Question: In Microsoft Test Manager for TFS 2013.4 I am attempting to execute the "Clone Plan" operation and receiving an error:

This is the full error log from Event Viewer.
'''
The description for Event ID 0 from source VSTTExecution cannot be found. Either the component that raises this event is not installed on your local computer or the installation is corrupted. You can install or repair the component on the local computer.
If the event originated on another computer, the display information had to be saved with the event.
The following information was included with the event:
(mtm.exe, PID 8824, Thread 1) Exception: Microsoft.TeamFoundation.TestManagement.Client.TestManagementServerException
Message: TF237165: Team Foundation could not update the work item because of a validation error on the server. This may happen because the work item type has been modified or destroyed, or you do not have permission to update the work item.
Stack Trace: at Microsoft.TeamFoundation.Client.Channels.TfsHttpClientBase.HandleReply(TfsClientOperation operation, TfsMessage message, Object[]& outputs)
at Microsoft.TeamFoundation.Client.Channels.TfsHttpClientBase.Invoke(TfsClientOperation operation, Object[] parameters, TimeSpan timeout, Object[]& outputs)
at Microsoft.TeamFoundation.TestManagement.Client.TestManagementWebService3.BeginCloneOperation(Int32 sourcePlanId, TestPlan destinationPlan, Int32[] sourceSuiteIds, String projectName, CloneOptions options)
at Microsoft.TeamFoundation.TestManagement.Client.TestPlanHelper.BeginCloneOperation(Int32 sourcePlanId, ITestPlan destPlan, List'1 sourceSuiteIds, String projectName, CloneOptions options)
at Microsoft.TeamFoundation.TestManagement.Activities.CloneOperationHelper.InvokeBeginCloneOperation(ClonePlanPart part, Int32 sourceTestPlanId, List'1 sourceTestSuiteIds, ITestPlan destinationTestPlan, CloneOptions cloneOptions)
at Microsoft.TeamFoundation.TestManagement.Activities.CloneOperationHelper.ClonePlanComplete(Object sender, ModalMessageEventArgs modalMessageEventArgs)
at Microsoft.TeamFoundation.TestManagement.Client.WpfControls.ActivityHostControl.OnAdornerWorkComplete(Object sender, MessageButtonEventArgs eventArgs)
BaseExceptionMessage: TF237165: Team Foundation could not update the work item because of a validation error on the server. This may happen because the work item type has been modified or destroyed, or you do not have permission to update the work item.
InnerException: System.Web.Services.Protocols.SoapException
InnerException Message: TF237165: Team Foundation could not update the work item because of a validation error on the server. This may happen because the work item type has been modified or destroyed, or you do not have permission to update the work item.
InnerException Stack Trace:
InnerExceptionBaseExceptionMessage: TF237165: Team Foundation could not update the work item because of a validation error on the server. This may happen because the work item type has been modified or destroyed, or you do not have permission to update the work item.
the message resource is present but the message is not found in the string/message table
'''
I have full admin privileges to the Project Collection, so I am fairly certain it is not a permissions issue, but rather, the work item type(s) involved have "been modified or destroyed". I am not sure exactly how to track this down or what steps to take next.
I did some additional diagnostics. I created a completely empty Test Plan within my TFS project (no associated Test Suites, Test Cases, work items...). I attempted to Clone Plan and still receive the same error.
In the past, work items had been migrated from 'MSF for Agile Software Development v5.0' into the 'MSF for Agile Software Development 2013.4' template. Could these work items somehow be interfering with the cloning process, and what process would I take to clean these old work items if this is the problem?
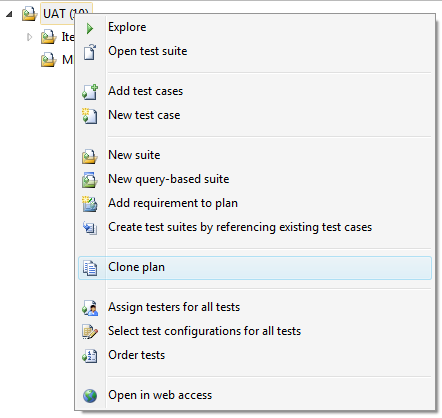
Answer: I think this is a bug, I tried many workarounds but I couldn't find a way to do that, I reported it to Microsoft connect, you can vote with me for better response on the following link:
<URL>